Interaction volume radius: 10 \u00c5
Interaction volume height: 10 \u00c5
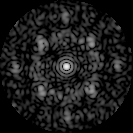
Disorder parameter: 0.5898